Question: I'm trying to combine jQuery draggable, droppable, and sortable; however, I keep having problems. Can anybody help me?
Basically, the idea is illustrated here:

- -
---
This is what I have, but it's very buggy and not pretty:
'''
var gameContainer = $(".game");
var myTray = $(".tray").sortable({
containment: gameContainer,
helper: "clone",
revert: 100,
tolerance: "pointer",
update: function(ev, ui) {
ui.item.addClass("ontray").css({
"left": "0px",
"position": "static",
"top": "0px"
});
}
}).disableSelection();
var setTileDraggable = function(tileSelector) {
tileSelector.draggable({
connectToSortable: myTray,
containment: gameContainer,
helper: "original",
revert: "invalid"
}).disableSelection();
};
var myBoard = $(".board").droppable({
accept: ".tile:not(.red)",
drop: function(ev, ui) {
if (ui.draggable.hasClass("ontray")) {
// tile (not red) coming from tray, place it into .tiles child div
var cloneTile = ui.draggable.clone().removeClass("ontray").show();
myBoard.children(".tiles").append(cloneTile);
var dropx = ui.offset.left - myBoard.offset().left;
var dropy = ui.offset.top - myBoard.offset().top;
cloneTile.css({
"left": dropx + "px",
"position": "absolute",
"top": dropy + "px"
});
setTileDraggable(cloneTile);
ui.helper.remove();
ui.draggable.remove();
}
}
}).disableSelection();
var myCustomTile = $(".custom").droppable({
accept: ".tile.red",
drop: function(ev, ui) {
if (ui.draggable.hasClass("ontray")) {
// red tile coming from tray
var cloneTile = ui.draggable.clone().removeClass("ontray").show();
myCustomTile.append(cloneTile);
setTileDraggable(cloneTile);
setTileClick(cloneTile);
ui.helper.remove();
ui.draggable.remove();
} else {
// red tile staying, move back to original position
ui.draggable.stop(true, false).animate({
"left": "0px",
"top": "0px"
});
}
}
}).disableSelection();
// set up draggables
setTileDraggable(myBoard.children(".tiles").find(".tile"));
setTileDraggable(myCustomTile.find(".tile"));
'''
HTML
'''
<div class="game">
<div class="board">
<div class="tiles">
<div class="tile">D</div>
<div class="tile">B</div>
<div class="tile">E</div>
</div>
</div>
<div class="custom">
<div class="tile red">X</div>
</div>
<div class="tray">
<div class="tile">C</div>
<div class="tile">A</div>
</div>
</div>
'''
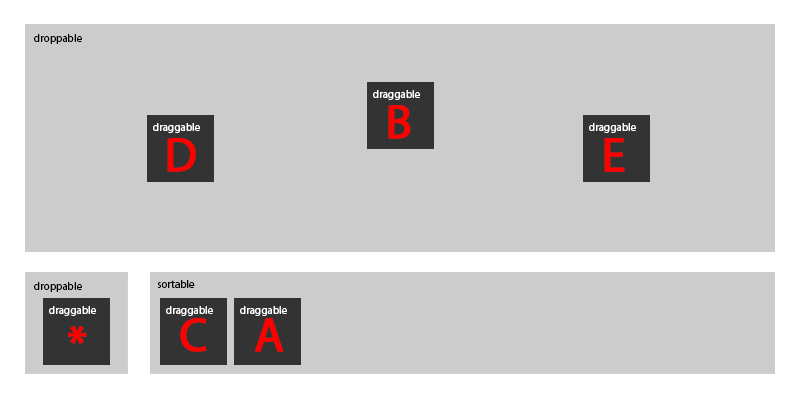
Answer: Okay, I was able to figure it out: <URL>
This actually works well.